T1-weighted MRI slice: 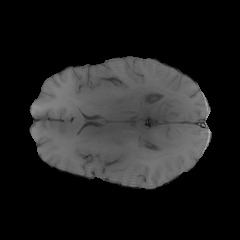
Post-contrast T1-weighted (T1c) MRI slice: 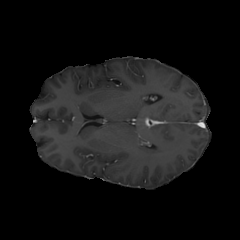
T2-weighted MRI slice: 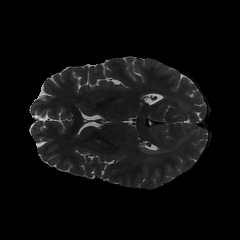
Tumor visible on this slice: yes